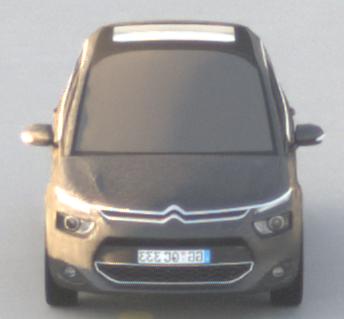
Make: Citroen
Model: Grand C4 Picasso VTi 120
Detailed model: Grand C4 Picasso (II)
Model produced from: 2013/10
Model produced until: 2015/02
Doors: 5
Color: gray
Road condition: dry road
Daytime: sunrise or sunset
Contrast: low contrast